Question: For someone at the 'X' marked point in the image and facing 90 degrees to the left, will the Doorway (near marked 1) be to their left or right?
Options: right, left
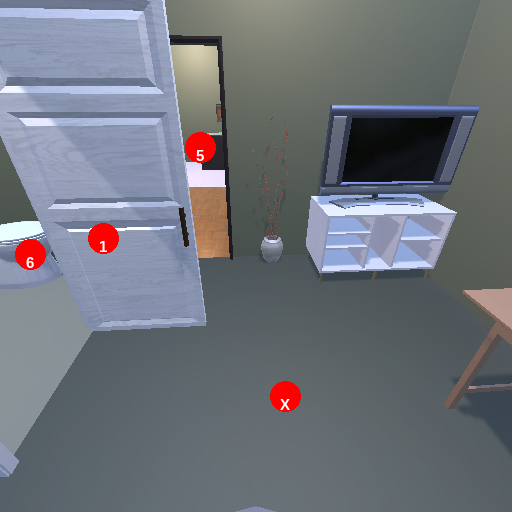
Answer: right